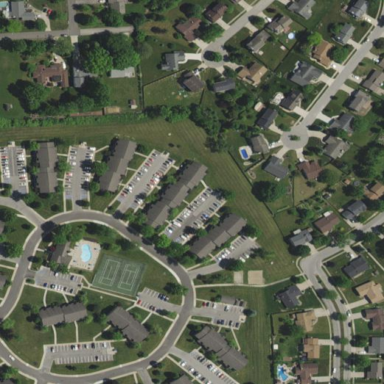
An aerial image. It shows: Sidewalk.